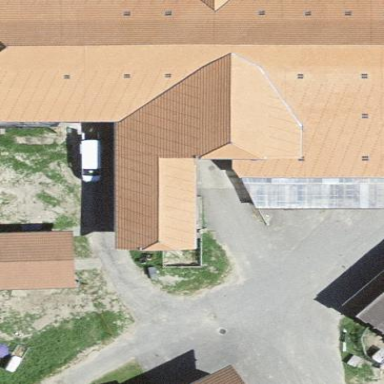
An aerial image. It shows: Farm building.